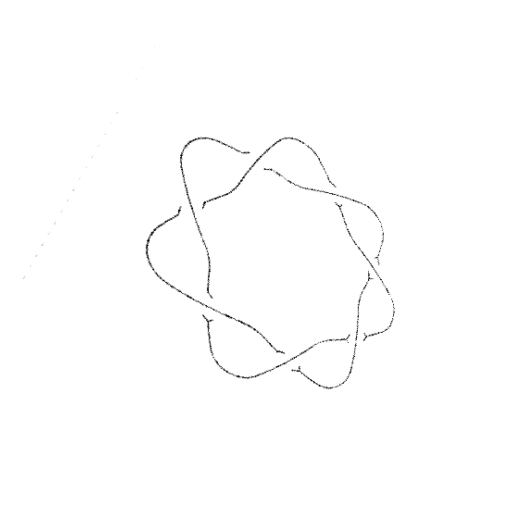
Crossing number: 7